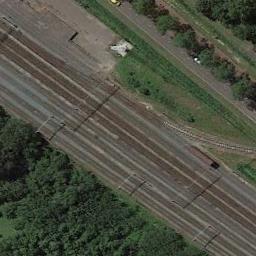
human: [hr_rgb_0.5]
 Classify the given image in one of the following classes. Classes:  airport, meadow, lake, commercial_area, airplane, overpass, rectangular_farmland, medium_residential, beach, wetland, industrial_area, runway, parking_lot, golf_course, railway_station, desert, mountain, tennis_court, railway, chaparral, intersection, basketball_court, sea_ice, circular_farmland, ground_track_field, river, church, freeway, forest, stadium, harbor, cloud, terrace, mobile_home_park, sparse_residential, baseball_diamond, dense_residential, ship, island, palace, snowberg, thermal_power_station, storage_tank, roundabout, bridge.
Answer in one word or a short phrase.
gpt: railway